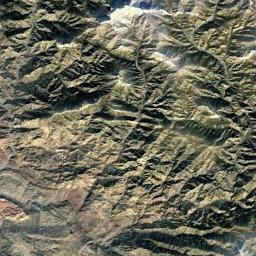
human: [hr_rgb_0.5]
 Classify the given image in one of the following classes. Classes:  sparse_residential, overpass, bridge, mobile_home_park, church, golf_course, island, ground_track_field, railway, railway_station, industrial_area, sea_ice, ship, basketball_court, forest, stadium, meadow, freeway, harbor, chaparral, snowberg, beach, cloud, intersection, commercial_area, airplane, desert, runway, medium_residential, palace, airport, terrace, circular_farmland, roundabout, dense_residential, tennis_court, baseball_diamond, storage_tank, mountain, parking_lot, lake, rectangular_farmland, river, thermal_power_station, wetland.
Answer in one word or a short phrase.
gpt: mountain